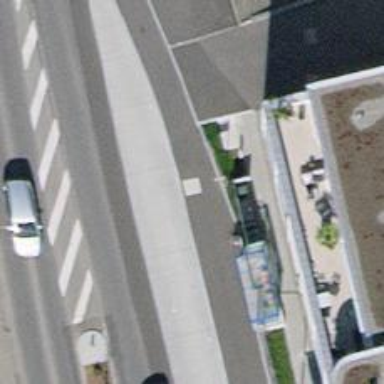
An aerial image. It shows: Bus stop with sheltered platform for public transport.